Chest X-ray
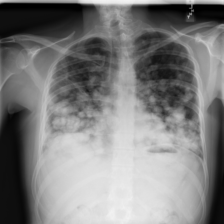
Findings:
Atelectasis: negative
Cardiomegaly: negative
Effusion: negative
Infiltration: negative
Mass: positive
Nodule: positive
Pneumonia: negative
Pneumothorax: negative
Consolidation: negative
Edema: negative
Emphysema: negative
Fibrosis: negative
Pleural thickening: negative
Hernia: negative